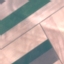
Land use / land cover class: AnnualCrop